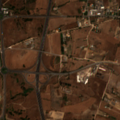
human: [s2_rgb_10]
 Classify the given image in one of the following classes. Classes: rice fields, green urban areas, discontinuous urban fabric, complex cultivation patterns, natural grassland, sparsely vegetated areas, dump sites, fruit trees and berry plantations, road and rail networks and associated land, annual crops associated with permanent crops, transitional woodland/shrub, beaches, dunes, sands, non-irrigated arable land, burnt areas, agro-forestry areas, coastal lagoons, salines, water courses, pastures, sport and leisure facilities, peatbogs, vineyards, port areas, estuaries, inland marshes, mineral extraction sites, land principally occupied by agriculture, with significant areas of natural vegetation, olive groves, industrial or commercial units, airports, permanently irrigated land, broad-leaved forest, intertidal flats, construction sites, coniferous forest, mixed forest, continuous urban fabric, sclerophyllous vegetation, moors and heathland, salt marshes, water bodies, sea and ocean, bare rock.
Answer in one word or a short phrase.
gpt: discontinuous urban fabric, complex cultivation patterns, natural grassland